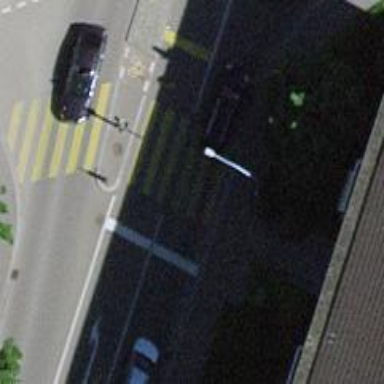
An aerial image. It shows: Uncontrolled zebra crossing on the road.